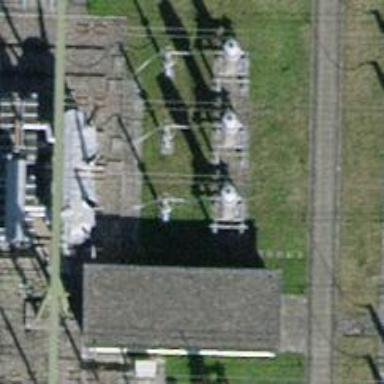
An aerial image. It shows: Insulator used in power equipment.